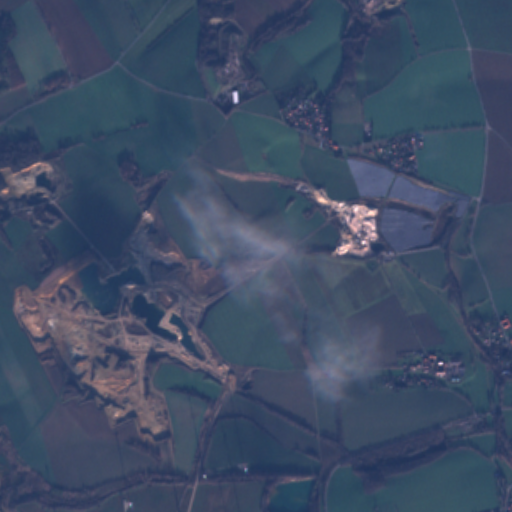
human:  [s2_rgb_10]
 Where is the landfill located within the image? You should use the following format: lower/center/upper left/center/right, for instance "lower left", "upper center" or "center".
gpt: The landfill is located in the upper center of the image.
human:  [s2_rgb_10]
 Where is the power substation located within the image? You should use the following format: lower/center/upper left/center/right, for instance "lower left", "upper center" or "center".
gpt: The power substation is located in the center right of the image.
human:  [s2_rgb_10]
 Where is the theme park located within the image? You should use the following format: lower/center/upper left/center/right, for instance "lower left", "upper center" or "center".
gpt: The theme park is located in the lower right of the image.
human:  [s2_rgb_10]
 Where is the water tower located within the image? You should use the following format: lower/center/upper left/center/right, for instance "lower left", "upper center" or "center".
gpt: The water tower is located in the upper center of the image.
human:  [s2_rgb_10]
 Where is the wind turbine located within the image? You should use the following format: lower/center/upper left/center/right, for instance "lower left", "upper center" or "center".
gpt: The wind turbine is located in the lower left of the image.
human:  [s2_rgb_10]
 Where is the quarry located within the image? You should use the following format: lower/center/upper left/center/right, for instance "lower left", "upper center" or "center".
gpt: There is no quarry in the image.